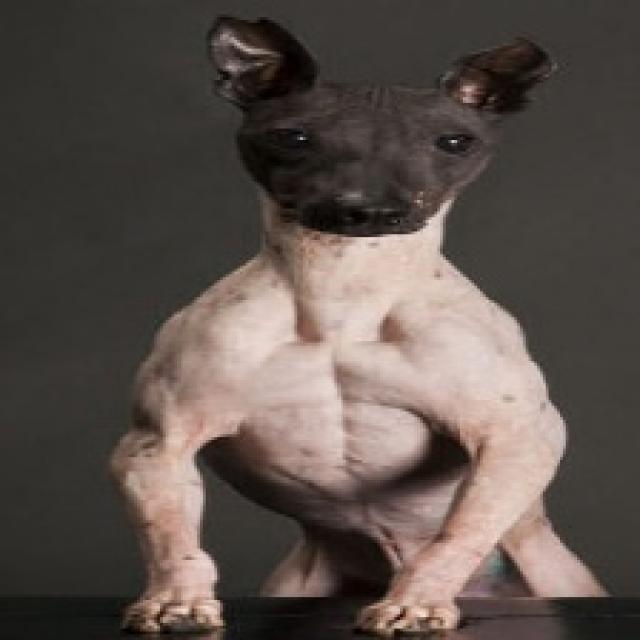
Healthy canine skin — no visible lesions, inflammation, or abnormalities. The skin and coat appear normal.